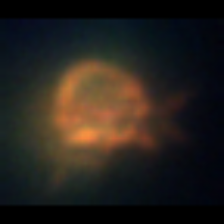
Taxon: Ciliates
Group: Other